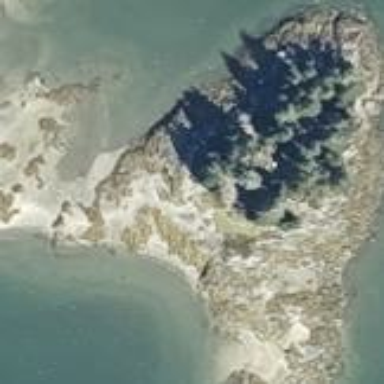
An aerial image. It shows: Island with natural coastline.